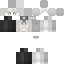
A female skeleton skin with pale skin, wearing blonde helmet dressed in a black tshirt and black pants, featuring a closed mouth.